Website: ulta-beauty
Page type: customer-info-address
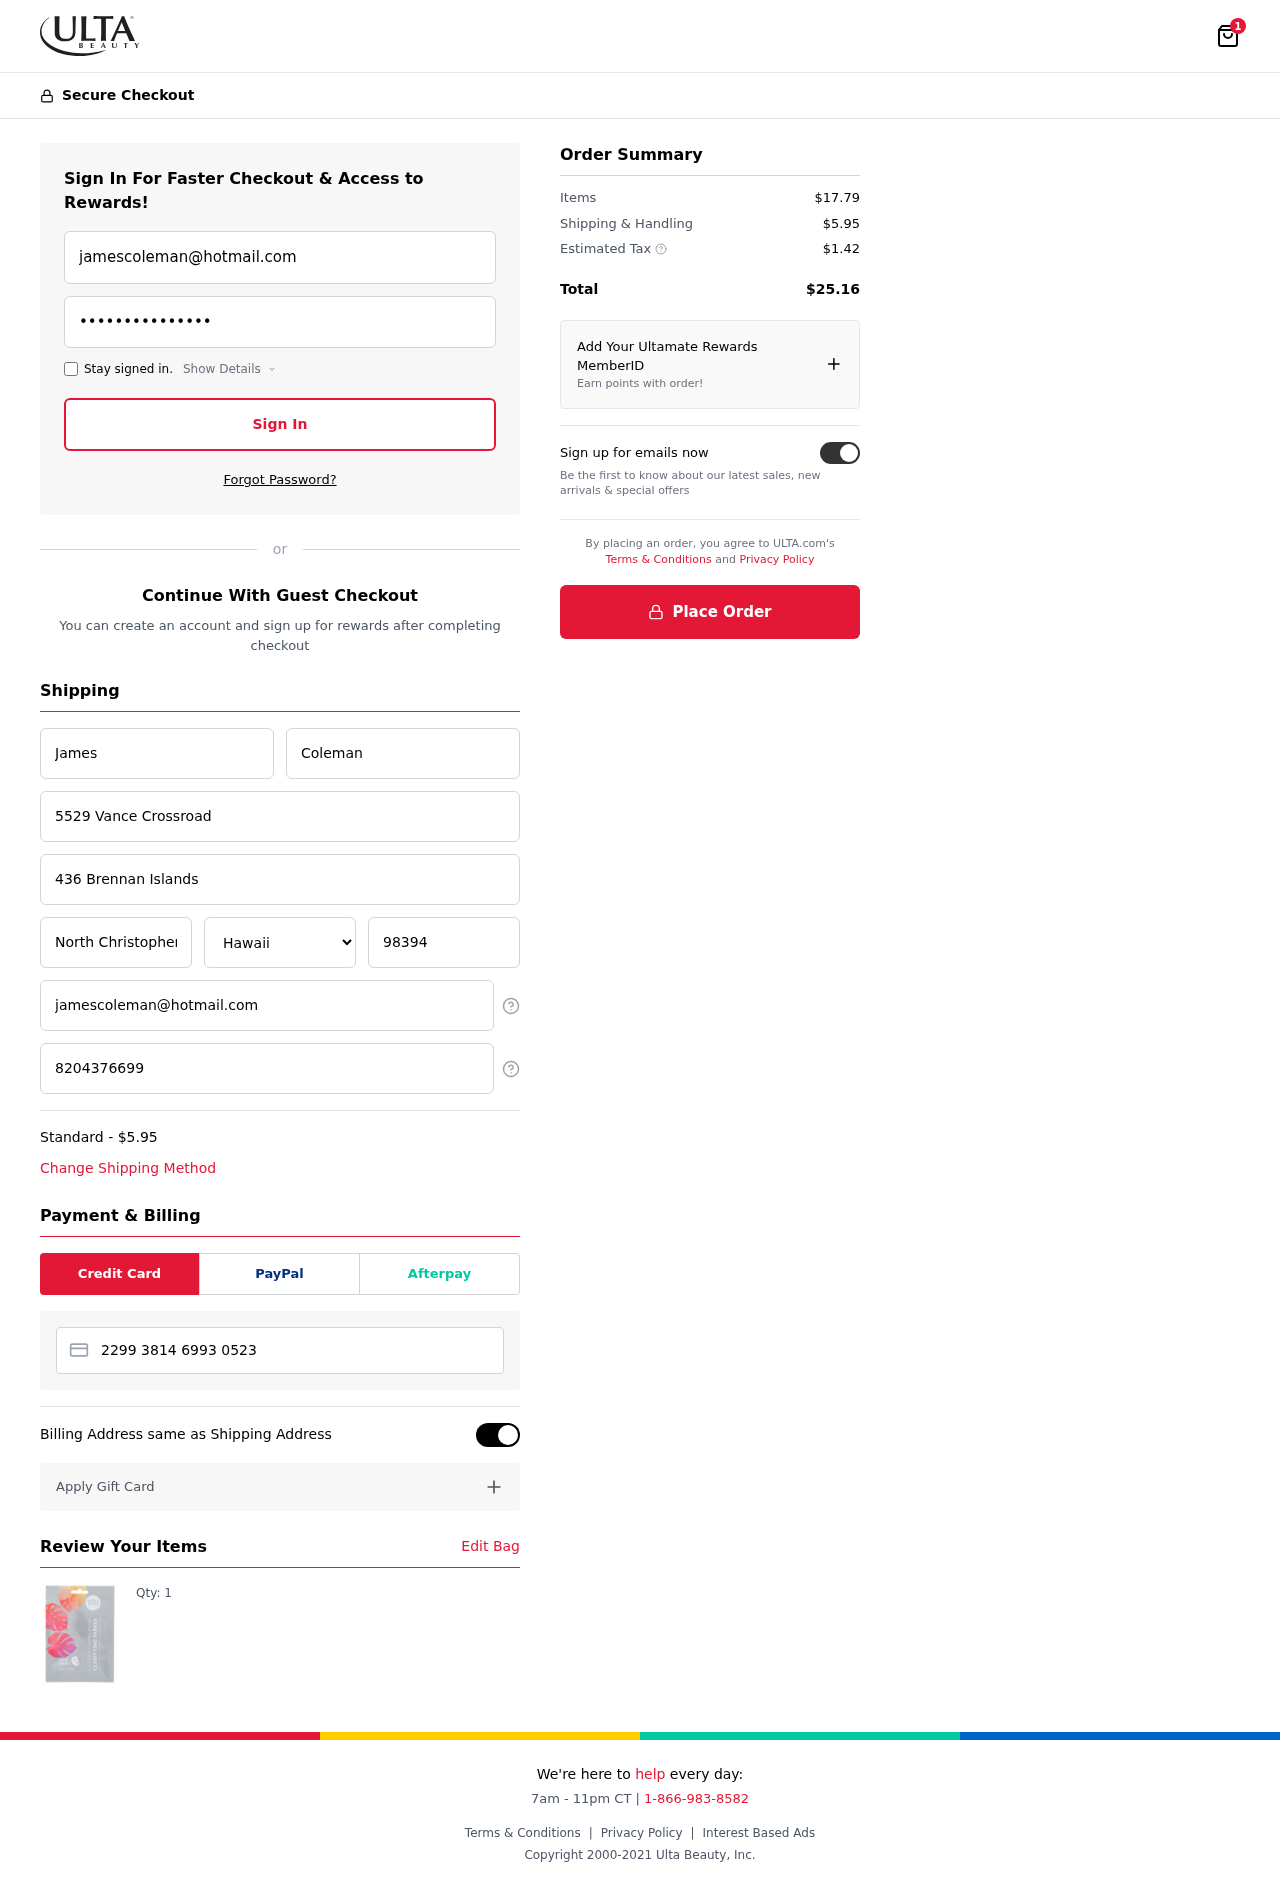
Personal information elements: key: PII_CARD_NUMBER
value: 2299 3814 6993 0523
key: PII_CITY
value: North Christopher
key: PII_EMAIL
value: jamescoleman@hotmail.com
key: PII_FIRSTNAME
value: James
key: PII_LASTNAME
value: Coleman
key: PII_PHONE
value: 8204376699
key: PII_POSTCODE
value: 98394
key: PII_STATE
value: Hawaii
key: PII_STREET
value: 5529 Vance Crossroad
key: PII_STREET2
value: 436 Brennan Islands
Product elements: key: PRODUCT1_QUANTITY
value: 1
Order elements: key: ORDER_NUM_ITEMS
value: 1
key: ORDER_SHIPPING_COST
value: $5.95
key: ORDER_ITEMS_TOTAL
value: $17.79
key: ORDER_SHIPPING_COST2
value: $5.95
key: ORDER_TAX
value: $1.42
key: ORDER_TOTAL
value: $25.16